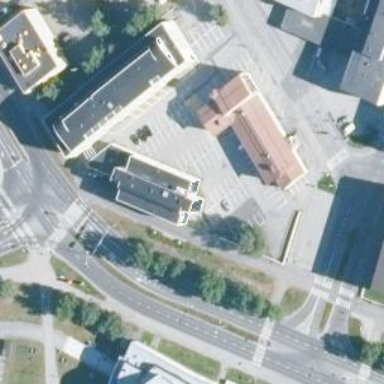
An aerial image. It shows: Government office.